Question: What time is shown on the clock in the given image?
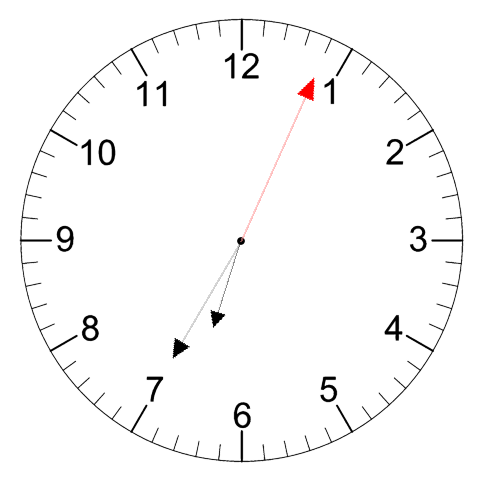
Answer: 06:35:04